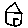
Label: house